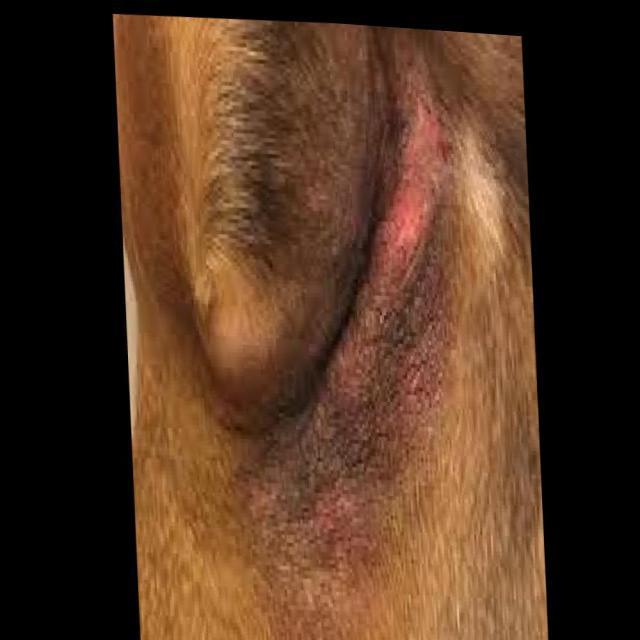
Canine dermatitis — inflammation of the skin presenting with erythema, pruritus, papules, and excoriation. May be allergic, contact, or atopic in origin.